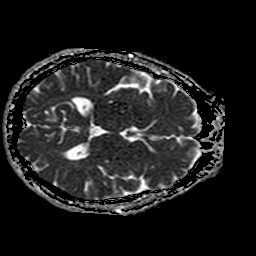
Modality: ADC
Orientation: axial
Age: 62
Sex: male
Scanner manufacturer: philips
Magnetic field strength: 1.5 T
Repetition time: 3.686 s
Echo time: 0.09411 s